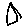
Label: triangle